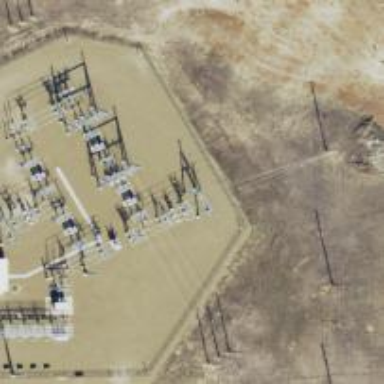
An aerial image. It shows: Switch used for power control.